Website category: sports
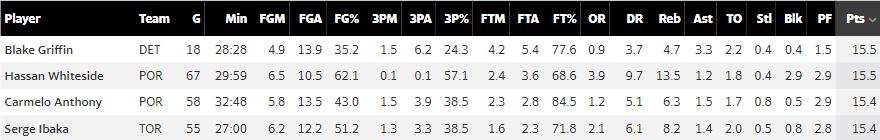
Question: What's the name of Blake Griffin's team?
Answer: DET

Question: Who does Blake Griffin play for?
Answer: DET

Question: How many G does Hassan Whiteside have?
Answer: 67

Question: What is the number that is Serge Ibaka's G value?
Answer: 55

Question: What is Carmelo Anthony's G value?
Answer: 58

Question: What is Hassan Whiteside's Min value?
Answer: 29:59

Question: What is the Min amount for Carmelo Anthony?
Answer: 32:48

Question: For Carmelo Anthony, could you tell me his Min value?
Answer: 32:48

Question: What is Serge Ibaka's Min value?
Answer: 27:00

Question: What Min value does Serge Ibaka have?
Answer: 27:00

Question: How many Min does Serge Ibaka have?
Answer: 27:00

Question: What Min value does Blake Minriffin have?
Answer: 28:28

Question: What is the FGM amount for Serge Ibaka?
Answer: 6.2

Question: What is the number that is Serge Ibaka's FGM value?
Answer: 6.2

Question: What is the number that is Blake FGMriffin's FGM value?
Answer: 4.9

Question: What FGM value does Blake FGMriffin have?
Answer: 4.9

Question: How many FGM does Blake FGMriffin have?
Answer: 4.9

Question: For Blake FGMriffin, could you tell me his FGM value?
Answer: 4.9

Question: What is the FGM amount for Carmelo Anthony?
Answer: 5.8

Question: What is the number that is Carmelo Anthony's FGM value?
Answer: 5.8

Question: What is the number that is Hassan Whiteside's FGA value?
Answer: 10.5

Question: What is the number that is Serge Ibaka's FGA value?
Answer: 12.2

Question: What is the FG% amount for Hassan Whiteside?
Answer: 62.1

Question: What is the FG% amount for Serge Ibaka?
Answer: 51.2

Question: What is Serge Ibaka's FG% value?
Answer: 51.2

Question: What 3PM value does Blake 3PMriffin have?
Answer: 1.5

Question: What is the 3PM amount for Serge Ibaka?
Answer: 1.3

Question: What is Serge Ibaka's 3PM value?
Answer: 1.3

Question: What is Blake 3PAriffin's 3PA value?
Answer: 6.2

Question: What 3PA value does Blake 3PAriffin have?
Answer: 6.2

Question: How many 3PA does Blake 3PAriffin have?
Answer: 6.2

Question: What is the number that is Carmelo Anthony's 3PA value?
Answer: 3.9

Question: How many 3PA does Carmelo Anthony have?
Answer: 3.9

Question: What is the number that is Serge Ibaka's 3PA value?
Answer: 3.3

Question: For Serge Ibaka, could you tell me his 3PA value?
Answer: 3.3

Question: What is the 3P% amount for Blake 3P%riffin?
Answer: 24.3

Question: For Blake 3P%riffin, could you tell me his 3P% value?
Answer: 24.3

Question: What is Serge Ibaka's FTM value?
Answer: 1.6

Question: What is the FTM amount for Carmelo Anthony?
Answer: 2.3

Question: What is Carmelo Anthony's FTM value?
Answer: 2.3

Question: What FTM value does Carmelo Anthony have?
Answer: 2.3

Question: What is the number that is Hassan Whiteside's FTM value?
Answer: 2.4

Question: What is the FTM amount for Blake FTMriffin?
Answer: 4.2

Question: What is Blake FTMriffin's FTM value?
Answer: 4.2

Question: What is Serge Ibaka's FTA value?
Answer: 2.3

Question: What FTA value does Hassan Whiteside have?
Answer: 3.6

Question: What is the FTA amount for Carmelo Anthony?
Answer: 2.8

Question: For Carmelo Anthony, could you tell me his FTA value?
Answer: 2.8

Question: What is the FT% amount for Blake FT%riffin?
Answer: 77.6

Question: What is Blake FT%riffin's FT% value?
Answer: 77.6

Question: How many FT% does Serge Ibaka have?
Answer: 71.8

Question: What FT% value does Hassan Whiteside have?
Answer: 68.6

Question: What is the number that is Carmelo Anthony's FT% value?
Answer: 84.5

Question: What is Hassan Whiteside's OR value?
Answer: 3.9

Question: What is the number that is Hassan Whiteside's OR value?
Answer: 3.9

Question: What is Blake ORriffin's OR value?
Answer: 0.9

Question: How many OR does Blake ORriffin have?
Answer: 0.9

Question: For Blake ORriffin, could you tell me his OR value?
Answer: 0.9

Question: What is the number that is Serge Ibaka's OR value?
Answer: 2.1

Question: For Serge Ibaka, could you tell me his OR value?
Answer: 2.1

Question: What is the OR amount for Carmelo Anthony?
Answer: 1.2

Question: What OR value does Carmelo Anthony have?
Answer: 1.2

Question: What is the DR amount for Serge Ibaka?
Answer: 6.1

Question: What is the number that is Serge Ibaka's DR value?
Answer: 6.1